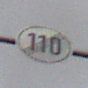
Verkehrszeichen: EndeGeschwindigkeit110
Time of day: MorningAfternoon
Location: Outdoor (Suburban)
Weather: Overcast
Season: NotSpecified
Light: Natural